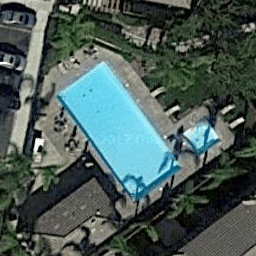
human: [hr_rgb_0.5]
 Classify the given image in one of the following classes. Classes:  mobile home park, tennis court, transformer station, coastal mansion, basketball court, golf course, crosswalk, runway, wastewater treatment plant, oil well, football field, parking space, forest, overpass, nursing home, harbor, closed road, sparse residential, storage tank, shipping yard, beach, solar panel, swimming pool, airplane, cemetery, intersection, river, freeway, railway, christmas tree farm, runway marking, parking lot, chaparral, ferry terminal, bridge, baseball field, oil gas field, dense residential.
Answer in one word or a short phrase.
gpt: swimming pool